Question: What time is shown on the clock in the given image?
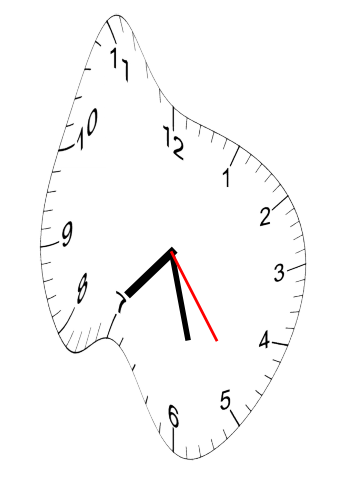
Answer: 07:27:24